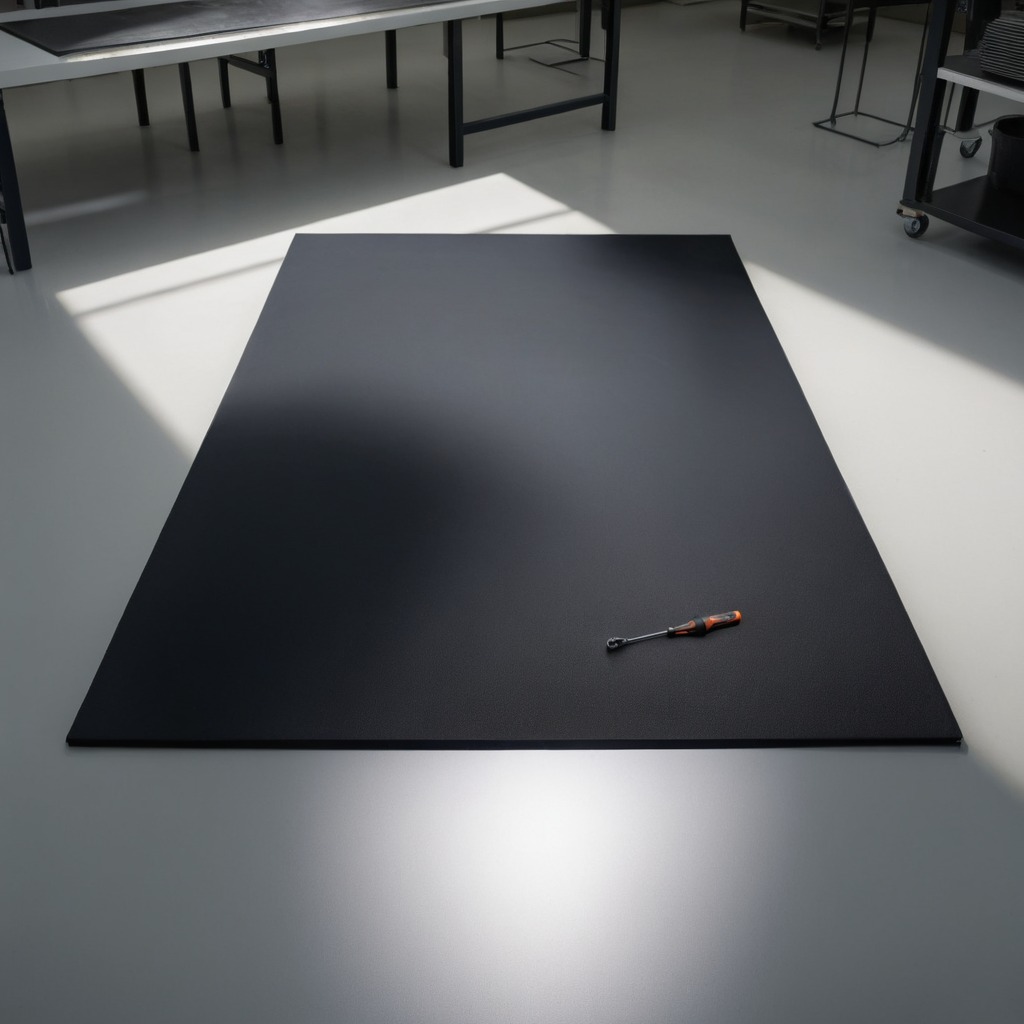
A screwdriver is lying on the clean granite tabletop.